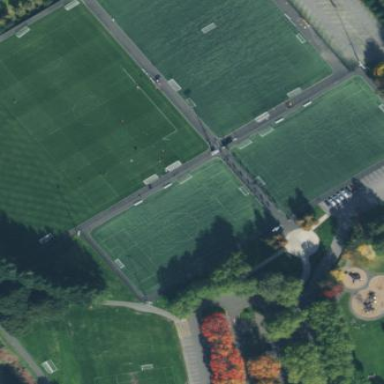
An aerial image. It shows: Artificial turf soccer pitch for leisure sports.